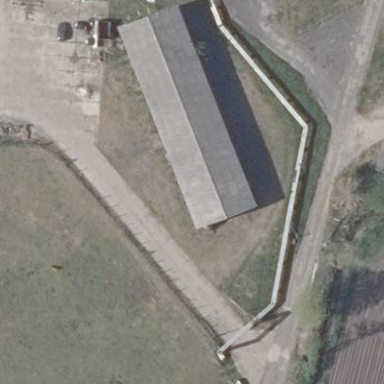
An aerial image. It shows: Gabled grey-colored farm auxiliary building with the roof oriented along its structure.